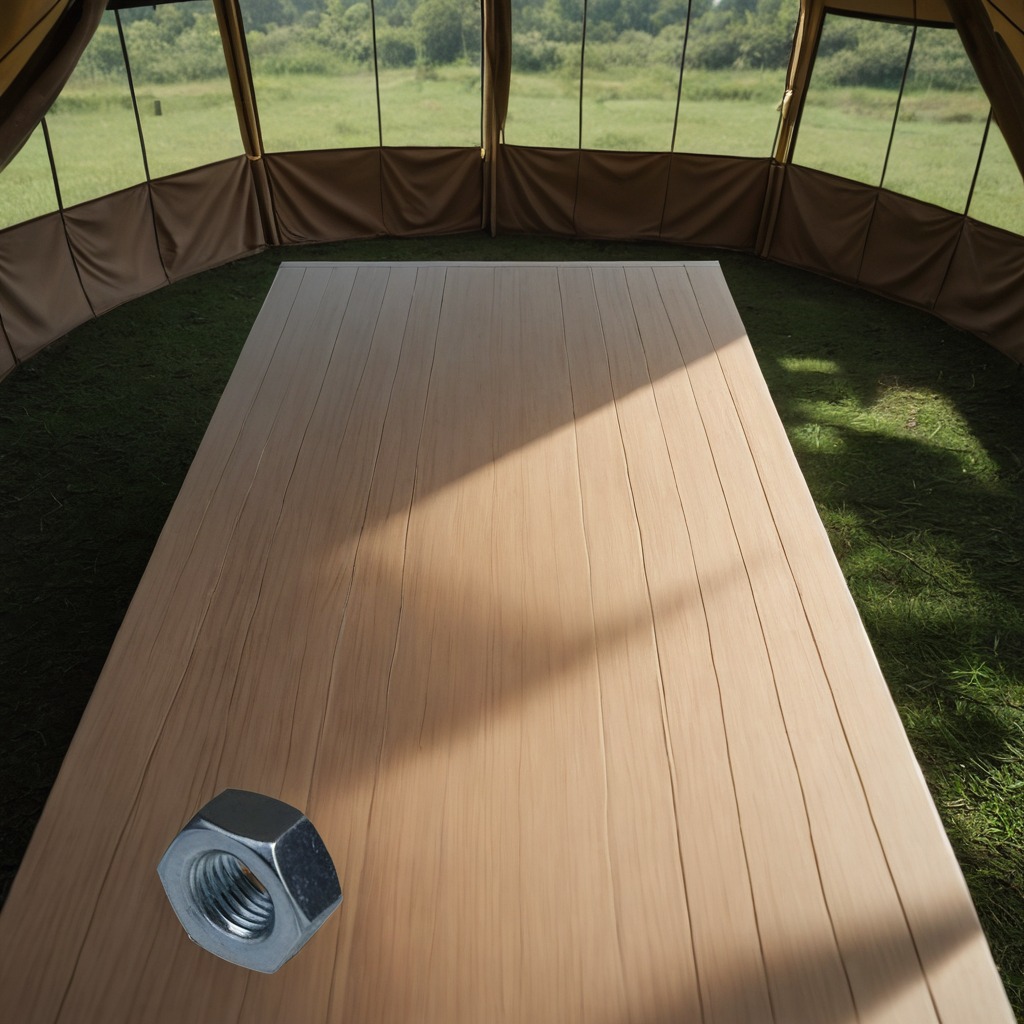
A metal nut is lying on the wooden table inside a jungle field workshop tent.